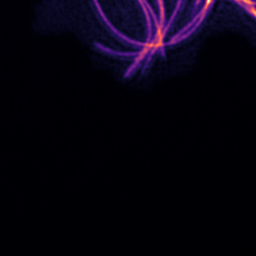
Label: Super-resolution Microtubules image